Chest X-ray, AP view. Patient: 80 years old, sex F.
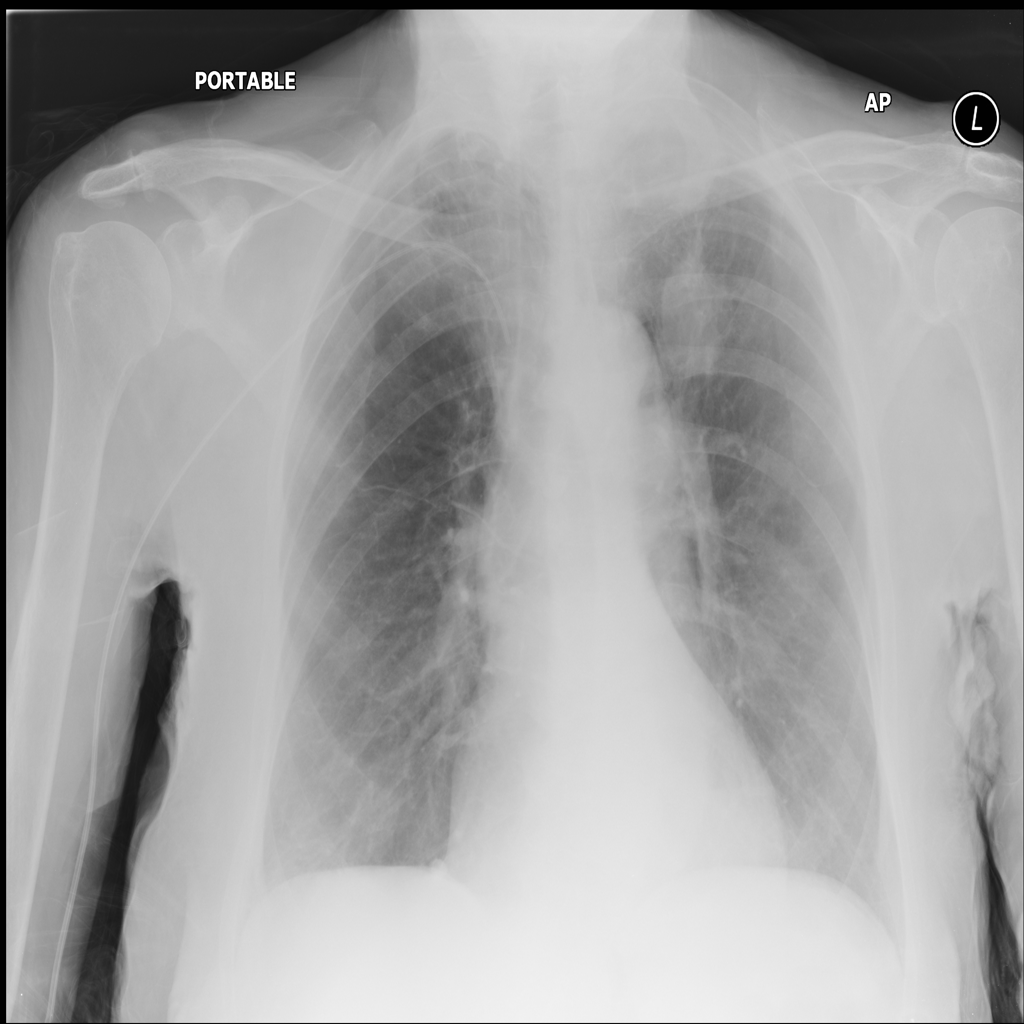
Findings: Mass, Nodule